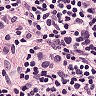
Metastatic tissue present: yes